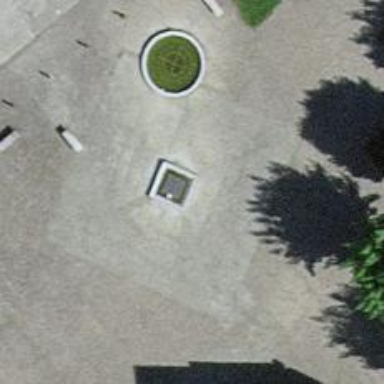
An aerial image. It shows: Fountain.